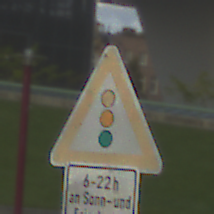
Verkehrszeichen: Lichtzeichenanlage
Zusatzzeichen unten: ZeitangabenMitBeschraenkungAufWochentage4
Umgebung: Outdoor, Suburban
Tageszeit: MorningAfternoon
Wetter: PartlyCloudy
Licht: Natural
Jahreszeit: NotSpecified
Kontrast: MediumContrast